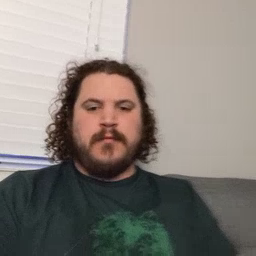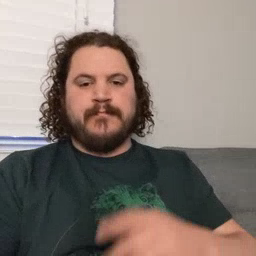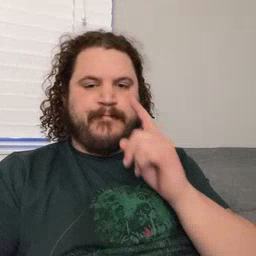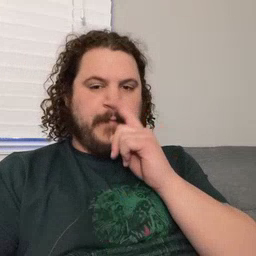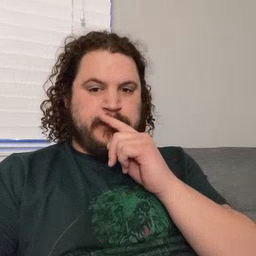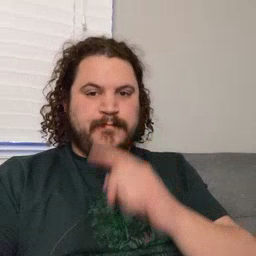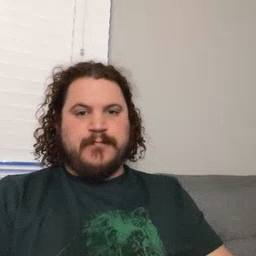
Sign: pretend